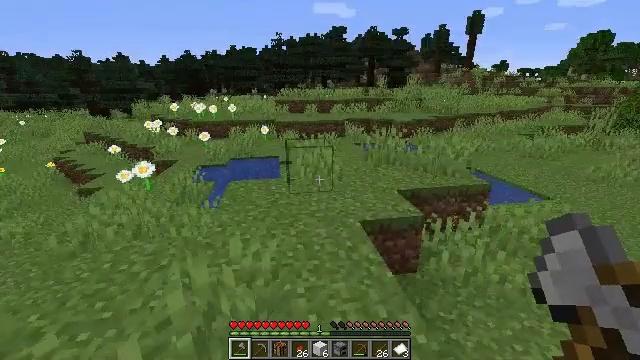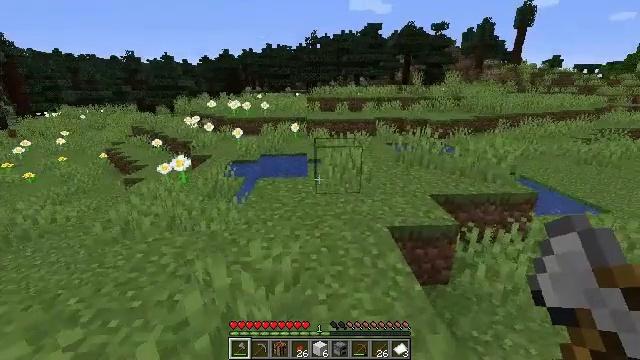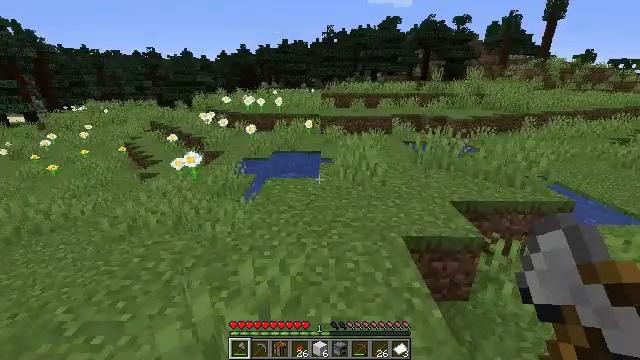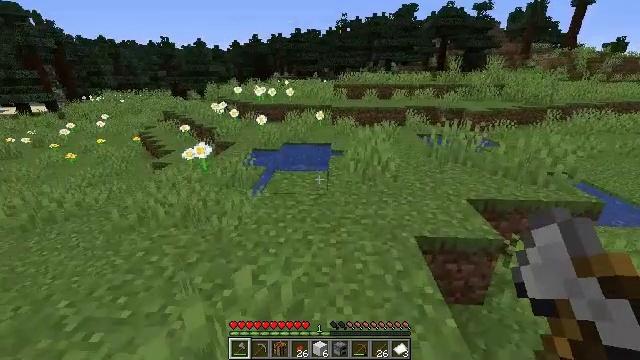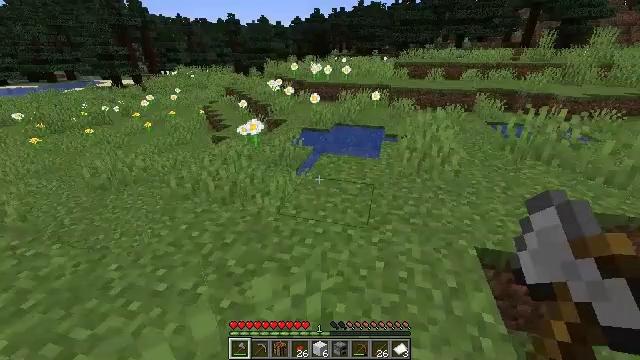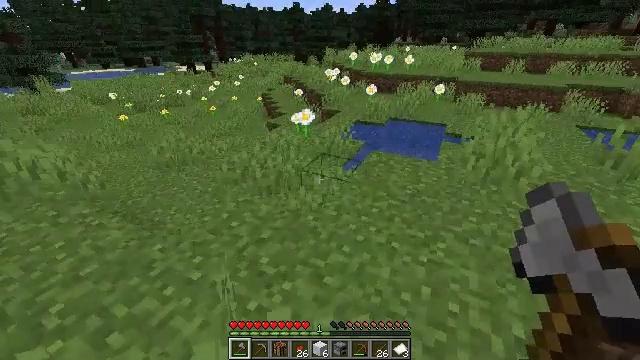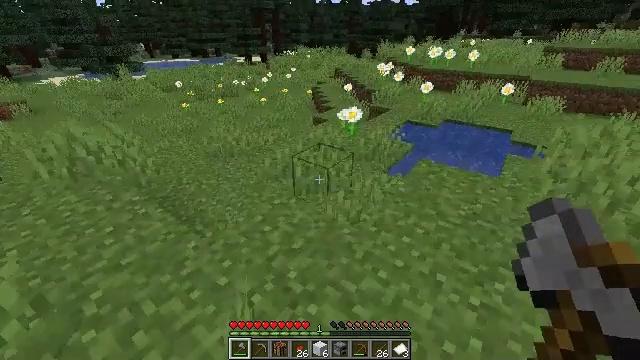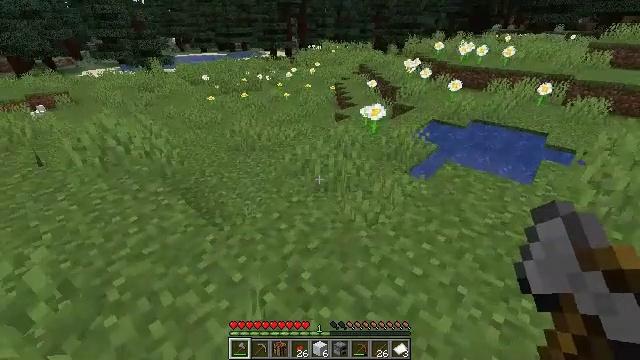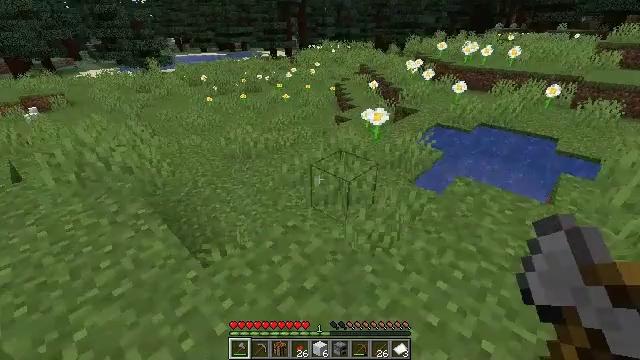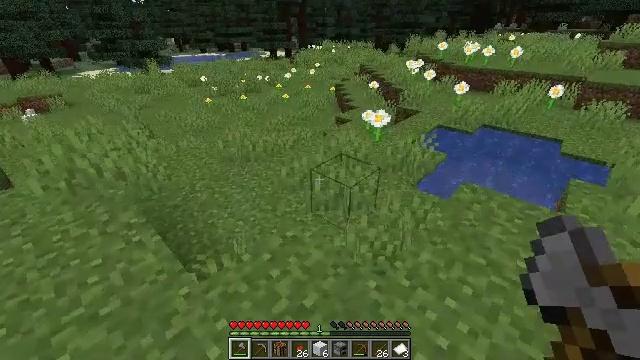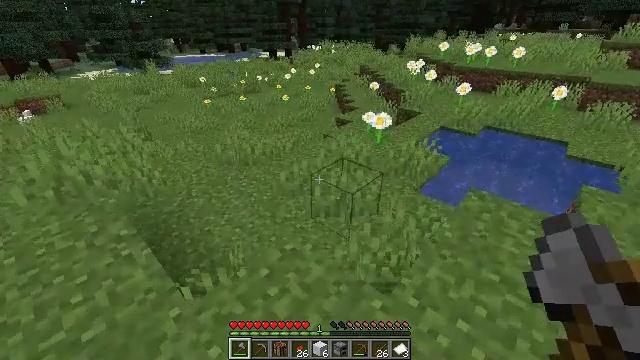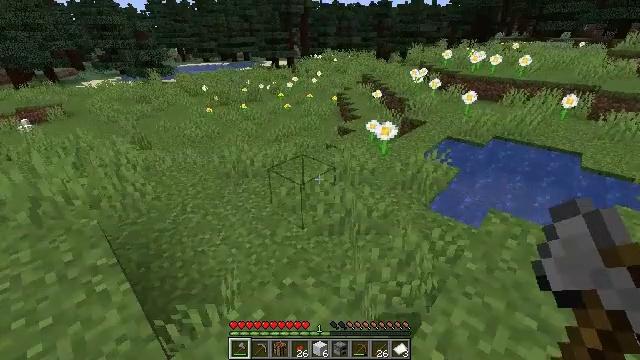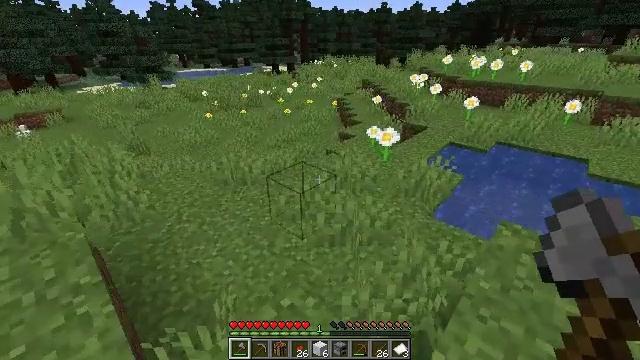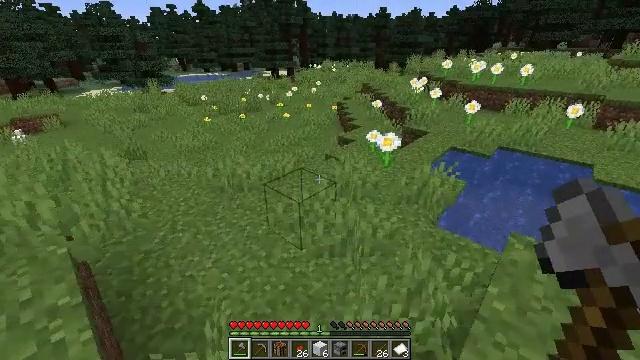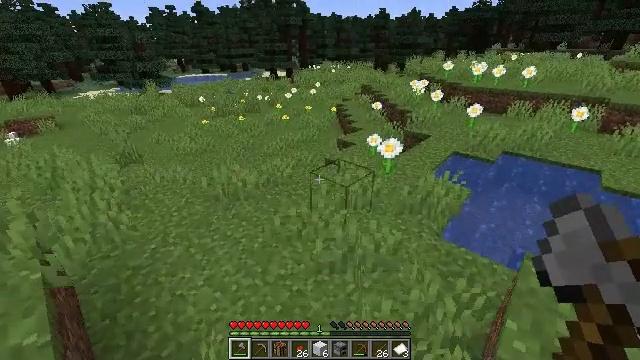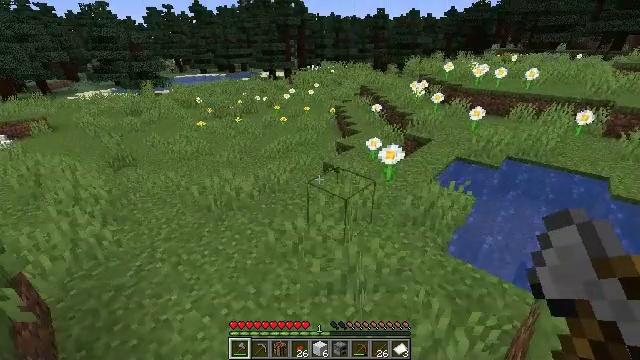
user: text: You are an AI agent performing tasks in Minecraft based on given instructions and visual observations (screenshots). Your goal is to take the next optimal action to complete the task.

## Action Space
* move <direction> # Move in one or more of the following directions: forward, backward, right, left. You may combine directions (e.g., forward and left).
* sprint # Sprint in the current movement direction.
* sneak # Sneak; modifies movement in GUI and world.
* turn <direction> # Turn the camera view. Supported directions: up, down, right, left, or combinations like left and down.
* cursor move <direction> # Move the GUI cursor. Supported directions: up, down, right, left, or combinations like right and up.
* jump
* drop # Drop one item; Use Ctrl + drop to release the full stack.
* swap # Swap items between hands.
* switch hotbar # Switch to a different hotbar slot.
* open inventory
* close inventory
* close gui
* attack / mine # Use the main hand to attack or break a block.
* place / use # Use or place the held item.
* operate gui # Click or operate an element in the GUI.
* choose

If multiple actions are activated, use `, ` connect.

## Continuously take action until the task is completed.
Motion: motion action
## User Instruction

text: Break the oxeye daisy to gather it.
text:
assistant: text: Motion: move forward, turn left
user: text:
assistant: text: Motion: move forward, turn left
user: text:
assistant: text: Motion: move forward, turn left and down
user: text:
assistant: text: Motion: move forward, turn left and down
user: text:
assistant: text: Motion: move forward, turn left and down
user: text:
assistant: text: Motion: move forward, turn left and down
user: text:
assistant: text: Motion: move forward, turn left
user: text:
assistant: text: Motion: move forward
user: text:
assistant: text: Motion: move forward
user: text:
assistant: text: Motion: move forward
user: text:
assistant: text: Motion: move forward, turn up
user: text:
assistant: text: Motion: move forward
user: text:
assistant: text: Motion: move forward
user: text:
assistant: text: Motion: move forward
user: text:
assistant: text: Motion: move forward
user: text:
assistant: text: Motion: move forward
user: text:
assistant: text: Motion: move forward, turn right
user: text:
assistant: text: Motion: move forward, turn right
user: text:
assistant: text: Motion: move forward
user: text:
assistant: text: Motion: move forward, turn right
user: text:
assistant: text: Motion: move forward, turn right
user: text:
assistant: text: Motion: move forward, turn right
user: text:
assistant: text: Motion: move forward, turn right
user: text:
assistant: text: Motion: move forward
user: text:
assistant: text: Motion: move forward
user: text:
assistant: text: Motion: move forward
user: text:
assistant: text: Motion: move forward, turn right
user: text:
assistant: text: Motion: turn right
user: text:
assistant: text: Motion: turn right
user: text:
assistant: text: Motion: turn right